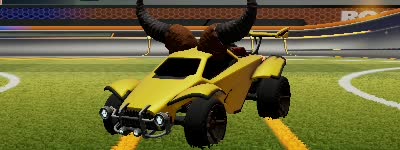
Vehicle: octane